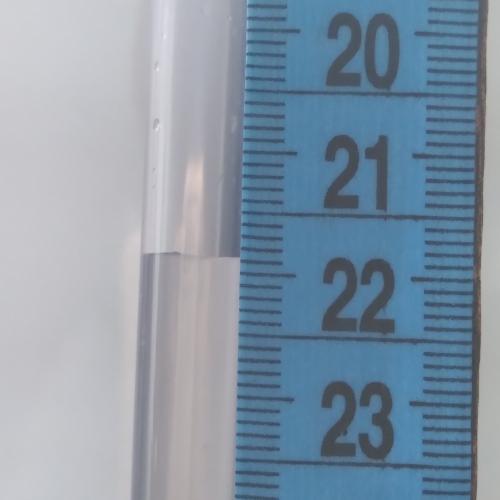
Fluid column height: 21.9 cm